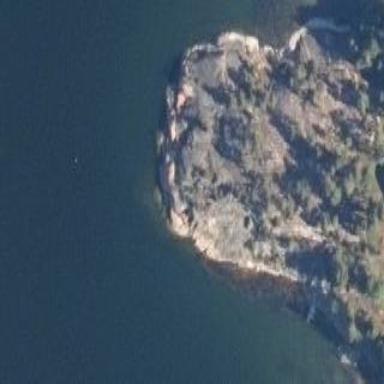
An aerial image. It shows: Landscape of bare rock.